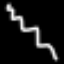
Label: squiggle